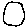
Label: circle